Field crop: maize
Growth stage: 2
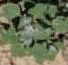
Species: chenopodium